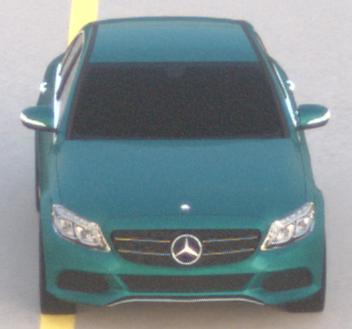
Make: Mercedes-Benz
Model: C 160
Detailed model: C-Class (205) Limousine
Model produced from: 2015/04
Model produced until: 2018/04
Doors: 4
Color: blue
Road condition: dry road
Daytime: sunrise or sunset
Contrast: medium contrast